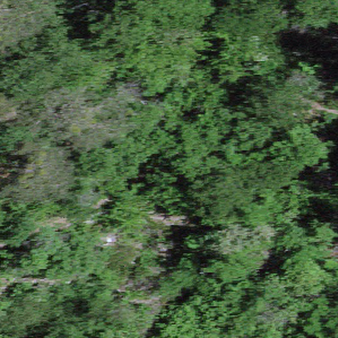
Label: other